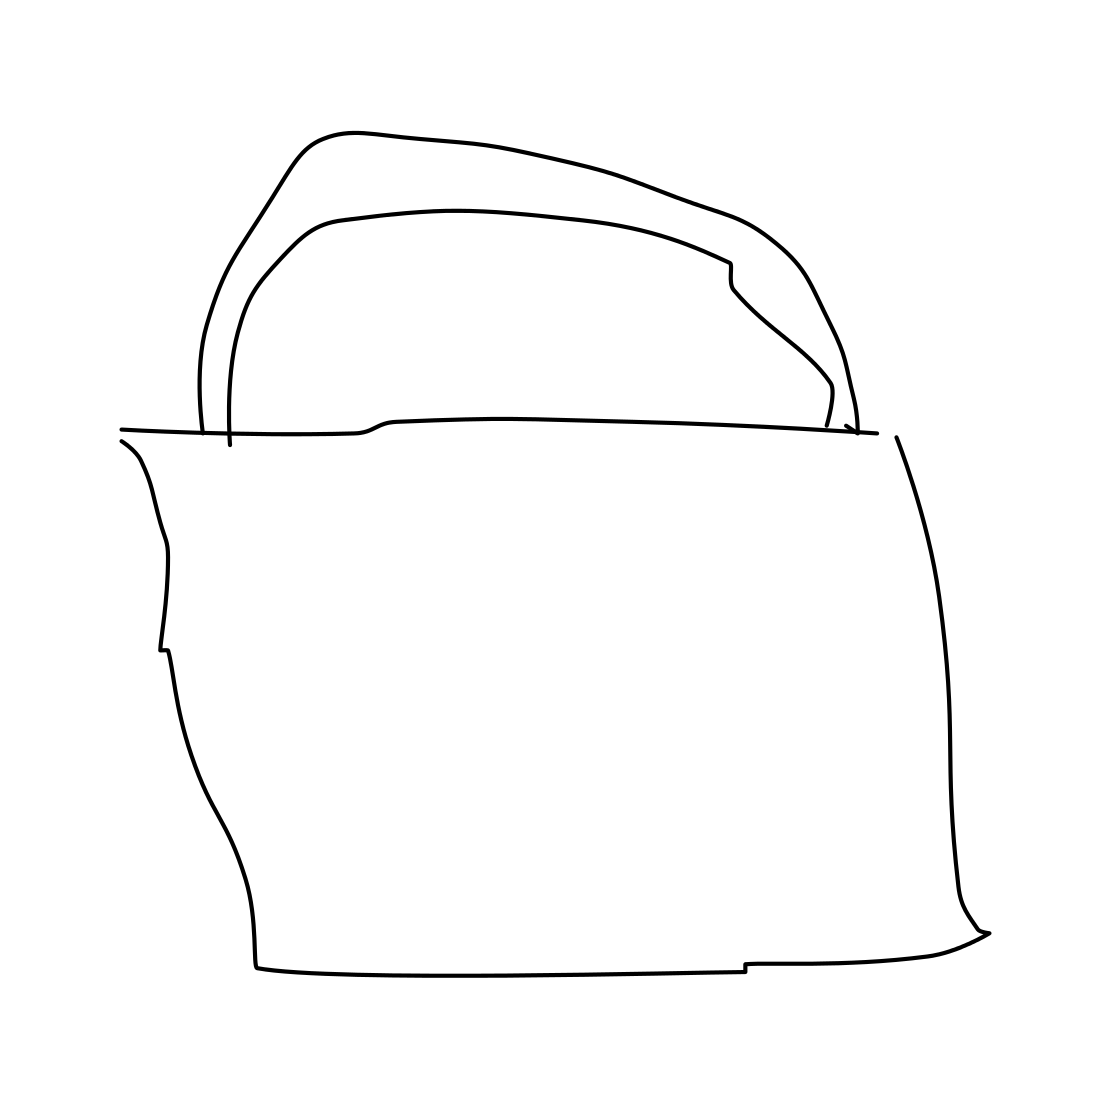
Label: suitcase